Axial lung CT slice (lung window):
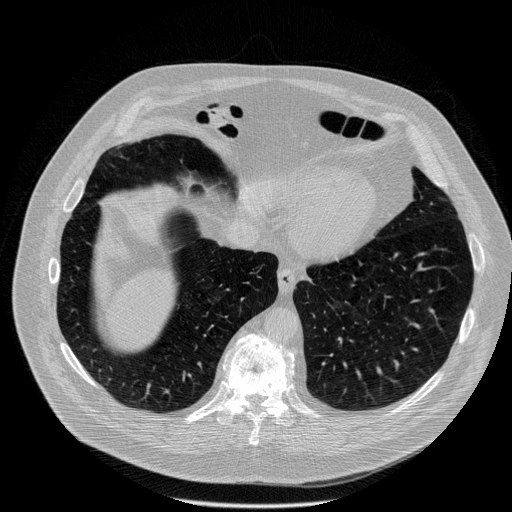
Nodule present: no